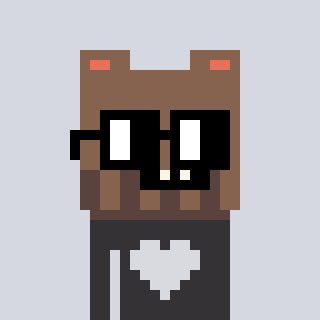
a pixel art character with square black glasses, a bear-shaped head and a grayscale-colored body on a cool background